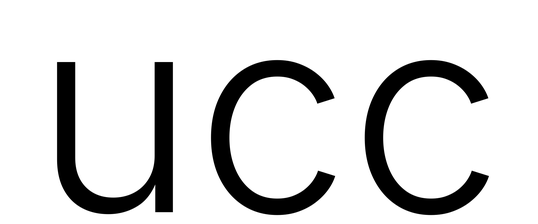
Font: Inter_Light